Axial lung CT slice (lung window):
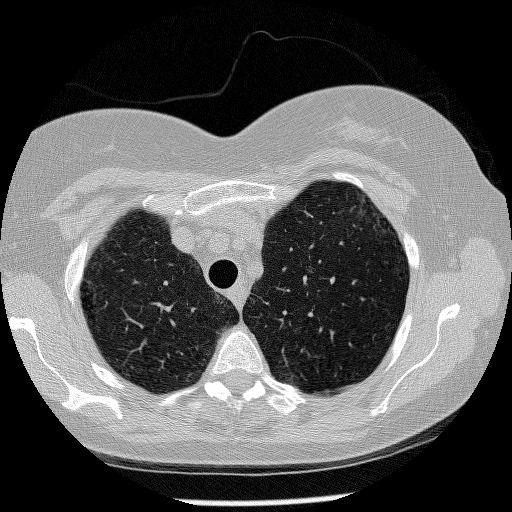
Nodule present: no